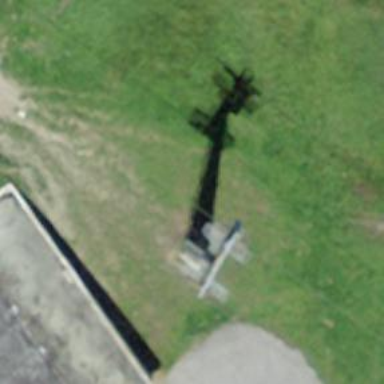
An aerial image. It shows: Pylon for aerialway.